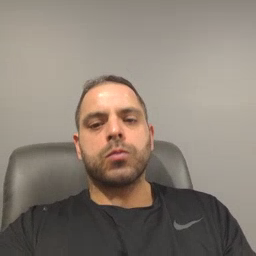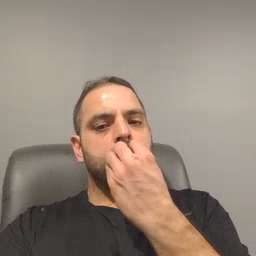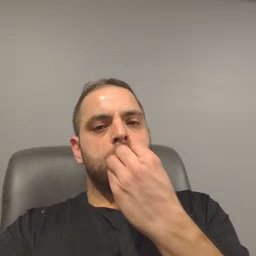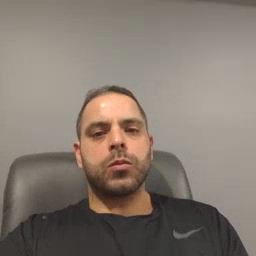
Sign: food